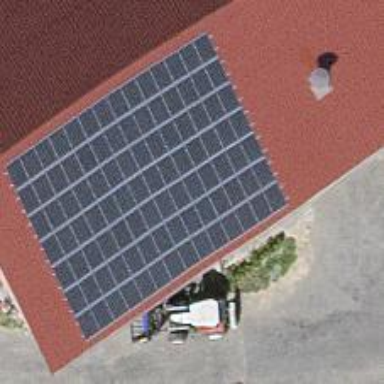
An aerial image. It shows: Solar power generator.